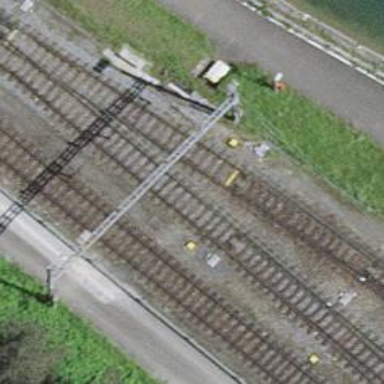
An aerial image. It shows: Railway switch.